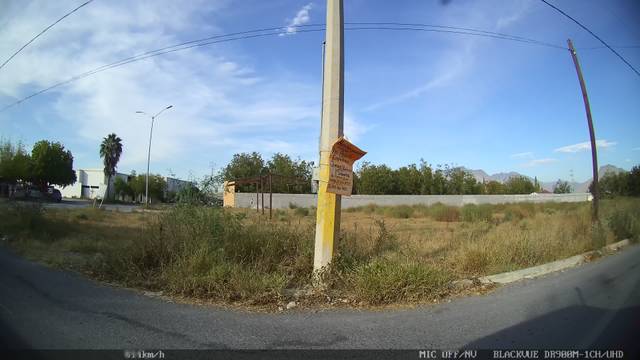
Region: Mexico
Coordinates: 25.452, -100.861